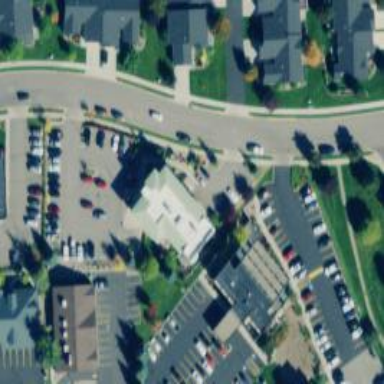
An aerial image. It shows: Healthcare clinic is depicted in the image.